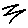
Label: zigzag